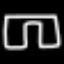
Label: pants